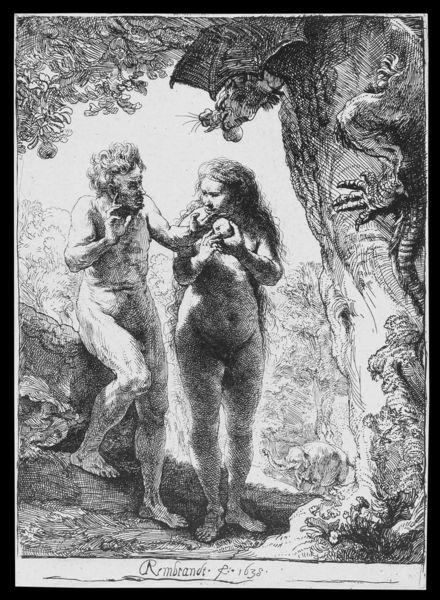
Titel: Der Sündenfall
Künstler: Harmensz van Rijn Rembrandt
Institution: Berlin, Kupferstichkabinett (II); Amsterdam, Rijksmuseum, Rijksprentenkabinet (II); London, National Gallery (II)
Schlagwörter: baum, nackt, rembrandt, apfel, adam, eva, schlange, teufel, drache, erkentniss, versündig